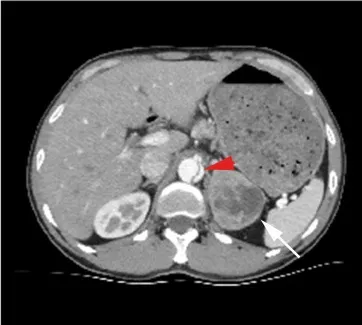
(A) Ct scan showing a soft tissue mass in the left adrenal gland with uneven internal density, clear borders, and regular shape.
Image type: radiology (ct)